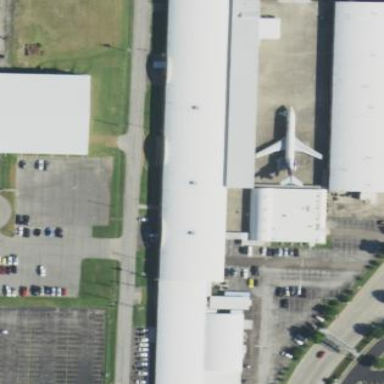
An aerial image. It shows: Hangar building located at airport.